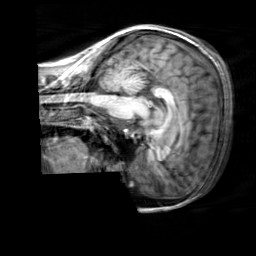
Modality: T1w
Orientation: sagittal
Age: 21
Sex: female
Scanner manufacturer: siemens
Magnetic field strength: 3 T
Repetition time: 2.3 s
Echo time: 0.00303 s